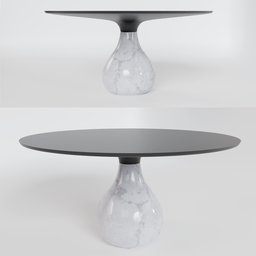
Label: furniture